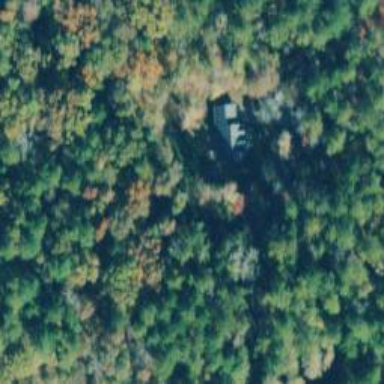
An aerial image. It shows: Simple and straightforward house.